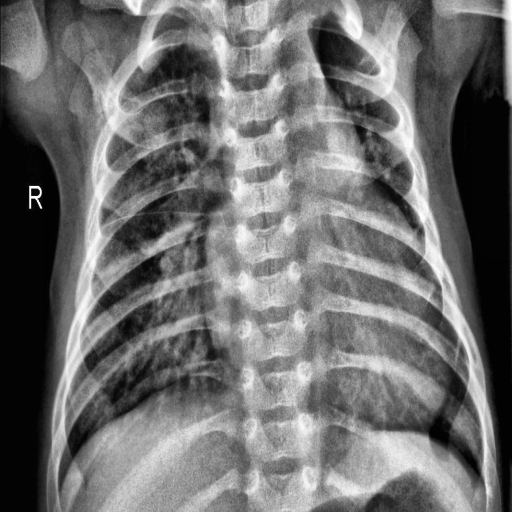
Finding: PNEUMONIA